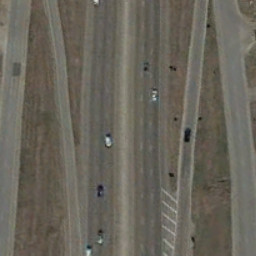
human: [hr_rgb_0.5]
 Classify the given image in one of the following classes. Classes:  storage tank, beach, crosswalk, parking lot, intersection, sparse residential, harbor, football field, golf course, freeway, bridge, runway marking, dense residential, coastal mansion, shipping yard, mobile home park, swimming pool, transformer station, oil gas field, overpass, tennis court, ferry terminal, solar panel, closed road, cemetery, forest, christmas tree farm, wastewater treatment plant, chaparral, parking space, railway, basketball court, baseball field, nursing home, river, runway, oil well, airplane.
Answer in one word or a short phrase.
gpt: freeway